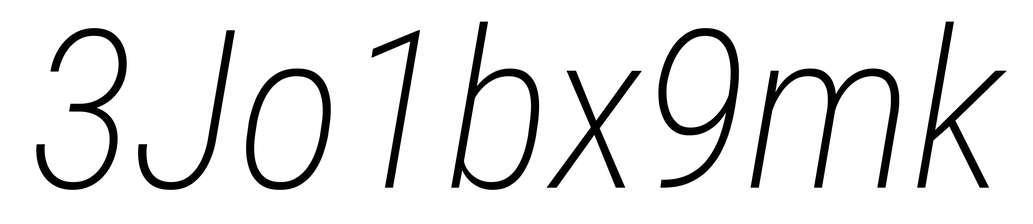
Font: Roboto-Italic_Condensed_ExtraLight_Italic